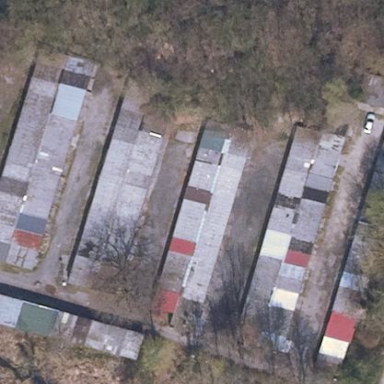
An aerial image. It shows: Garages with flat grey roofs.